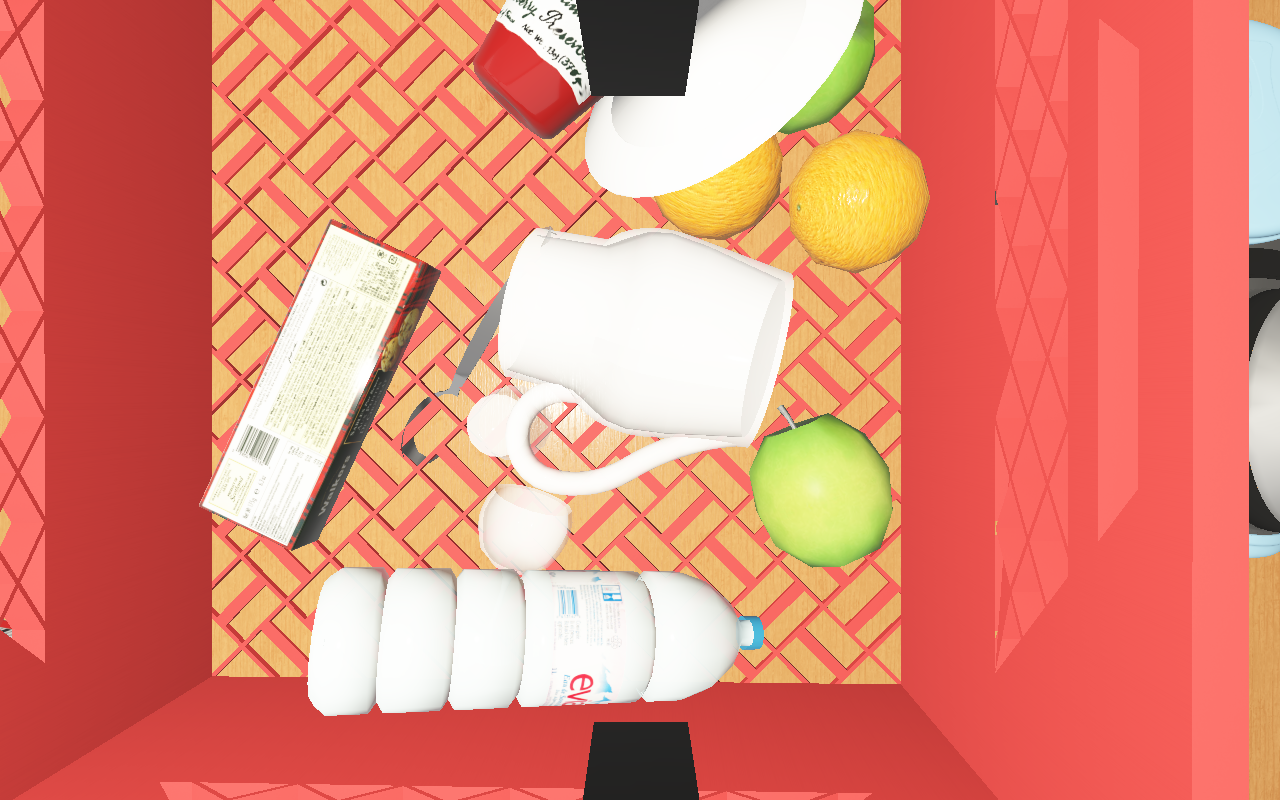
Objects in the scene:
carafe
water bottle
apple
apple
orange
glass
cereal box
cereal box